Field crop: maize
Growth stage: 2
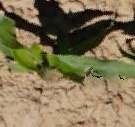
Species: maize